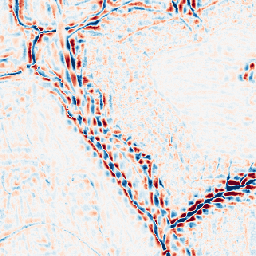
Category: wavelet
Decomposition family: wavelet_dwt
Decomposition parameters: wavelet: db4
level: 3
Upsampling method: area
Upsampling parameters: scale: 8
Upsampling scale: 8